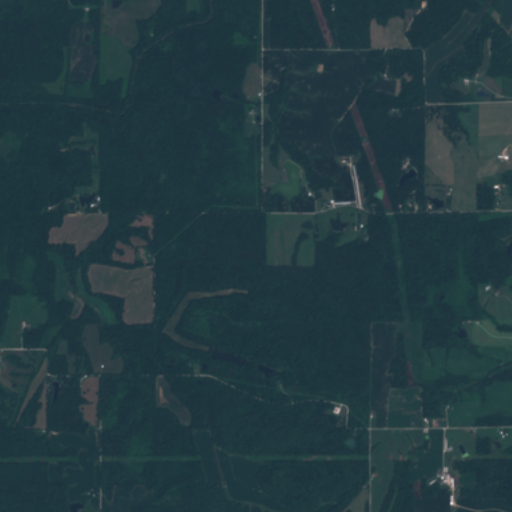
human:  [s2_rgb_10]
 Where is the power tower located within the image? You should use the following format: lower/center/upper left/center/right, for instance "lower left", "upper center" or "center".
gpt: There is no power tower in the image.